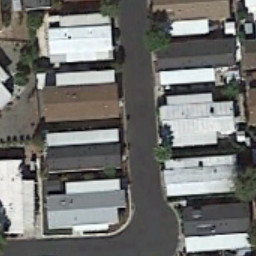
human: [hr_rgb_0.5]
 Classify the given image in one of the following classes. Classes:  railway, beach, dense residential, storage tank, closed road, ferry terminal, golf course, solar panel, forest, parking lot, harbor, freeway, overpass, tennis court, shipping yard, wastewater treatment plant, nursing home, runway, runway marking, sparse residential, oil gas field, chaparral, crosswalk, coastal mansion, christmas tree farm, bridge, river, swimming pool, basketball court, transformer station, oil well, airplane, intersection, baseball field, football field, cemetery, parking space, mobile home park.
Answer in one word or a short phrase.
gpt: mobile home park